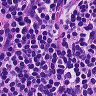
Metastatic tissue present: no